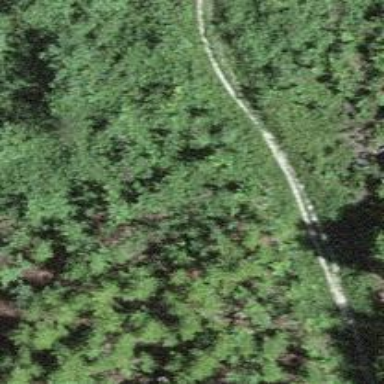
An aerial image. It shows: Dirt path.